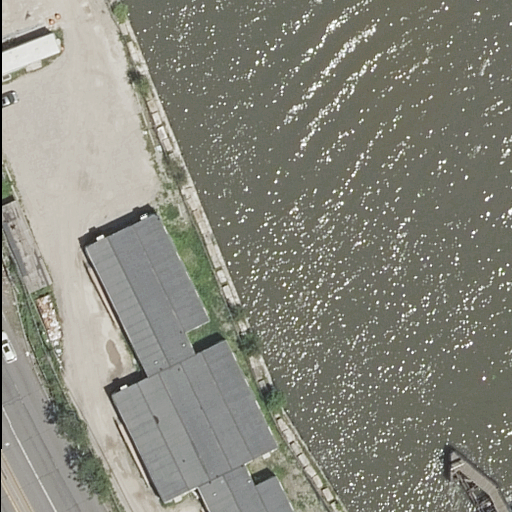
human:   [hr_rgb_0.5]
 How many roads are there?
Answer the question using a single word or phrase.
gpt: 1

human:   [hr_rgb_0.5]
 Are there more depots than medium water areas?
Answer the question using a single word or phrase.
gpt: no

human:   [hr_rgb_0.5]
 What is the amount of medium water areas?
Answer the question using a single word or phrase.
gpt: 0

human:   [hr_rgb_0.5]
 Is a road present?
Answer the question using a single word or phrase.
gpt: yes

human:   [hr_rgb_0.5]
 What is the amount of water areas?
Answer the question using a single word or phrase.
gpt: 1

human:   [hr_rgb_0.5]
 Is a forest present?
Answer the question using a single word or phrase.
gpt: no

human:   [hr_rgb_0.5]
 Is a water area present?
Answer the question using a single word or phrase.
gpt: yes

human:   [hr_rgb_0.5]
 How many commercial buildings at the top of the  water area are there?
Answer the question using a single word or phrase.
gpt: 0

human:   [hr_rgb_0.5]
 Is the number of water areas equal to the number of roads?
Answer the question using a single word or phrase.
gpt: yes

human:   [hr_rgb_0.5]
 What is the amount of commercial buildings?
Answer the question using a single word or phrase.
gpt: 0

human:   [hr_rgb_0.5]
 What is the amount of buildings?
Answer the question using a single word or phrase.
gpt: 0

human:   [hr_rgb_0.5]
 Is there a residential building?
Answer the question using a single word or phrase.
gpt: no

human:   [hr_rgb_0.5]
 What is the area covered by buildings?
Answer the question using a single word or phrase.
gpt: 0m2

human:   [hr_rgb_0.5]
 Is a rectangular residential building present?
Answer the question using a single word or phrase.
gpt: no

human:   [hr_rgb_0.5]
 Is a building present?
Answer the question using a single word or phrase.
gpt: no

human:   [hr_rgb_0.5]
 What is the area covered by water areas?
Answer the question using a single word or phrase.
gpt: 5927m2

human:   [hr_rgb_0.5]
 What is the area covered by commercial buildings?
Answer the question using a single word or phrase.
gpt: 0m2

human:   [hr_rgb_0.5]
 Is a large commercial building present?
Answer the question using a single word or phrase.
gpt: no

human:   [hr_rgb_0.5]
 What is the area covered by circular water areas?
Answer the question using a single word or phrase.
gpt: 0m2

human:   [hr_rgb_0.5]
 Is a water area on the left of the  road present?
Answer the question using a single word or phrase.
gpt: no

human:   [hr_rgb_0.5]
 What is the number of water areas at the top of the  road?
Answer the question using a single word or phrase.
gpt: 0

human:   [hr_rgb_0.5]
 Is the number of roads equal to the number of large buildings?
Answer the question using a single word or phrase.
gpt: no

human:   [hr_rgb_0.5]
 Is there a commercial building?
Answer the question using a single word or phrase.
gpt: no

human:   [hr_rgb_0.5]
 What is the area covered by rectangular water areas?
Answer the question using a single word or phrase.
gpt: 0m2

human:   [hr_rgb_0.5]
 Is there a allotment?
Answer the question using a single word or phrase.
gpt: no

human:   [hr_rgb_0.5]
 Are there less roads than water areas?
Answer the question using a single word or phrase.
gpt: no

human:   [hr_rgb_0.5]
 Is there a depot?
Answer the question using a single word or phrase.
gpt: no

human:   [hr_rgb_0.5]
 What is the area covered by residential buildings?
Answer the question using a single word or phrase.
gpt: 0m2

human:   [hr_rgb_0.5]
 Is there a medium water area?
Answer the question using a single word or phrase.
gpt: no

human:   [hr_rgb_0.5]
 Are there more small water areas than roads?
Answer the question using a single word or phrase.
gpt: no

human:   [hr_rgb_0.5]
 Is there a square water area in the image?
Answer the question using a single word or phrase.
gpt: no

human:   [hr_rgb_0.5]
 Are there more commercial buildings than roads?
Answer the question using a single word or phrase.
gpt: no

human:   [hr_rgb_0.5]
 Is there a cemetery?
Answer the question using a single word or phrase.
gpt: no

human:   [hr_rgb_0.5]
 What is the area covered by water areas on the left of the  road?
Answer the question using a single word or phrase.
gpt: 0m2

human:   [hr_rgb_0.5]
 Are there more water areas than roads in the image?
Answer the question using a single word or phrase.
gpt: no

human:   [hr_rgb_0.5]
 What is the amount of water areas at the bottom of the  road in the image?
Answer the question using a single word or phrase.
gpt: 0

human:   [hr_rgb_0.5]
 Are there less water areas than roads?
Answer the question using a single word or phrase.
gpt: no

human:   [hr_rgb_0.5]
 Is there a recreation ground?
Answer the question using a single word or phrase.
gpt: no

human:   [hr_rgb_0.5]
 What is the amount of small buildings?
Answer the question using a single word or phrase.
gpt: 0

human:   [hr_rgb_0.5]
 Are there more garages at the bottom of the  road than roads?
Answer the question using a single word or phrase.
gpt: no

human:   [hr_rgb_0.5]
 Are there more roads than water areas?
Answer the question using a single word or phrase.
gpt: no

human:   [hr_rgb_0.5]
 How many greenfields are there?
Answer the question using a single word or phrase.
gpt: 0

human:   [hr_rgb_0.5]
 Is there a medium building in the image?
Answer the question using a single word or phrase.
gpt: no

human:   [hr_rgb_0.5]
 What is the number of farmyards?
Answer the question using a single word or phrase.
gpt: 0

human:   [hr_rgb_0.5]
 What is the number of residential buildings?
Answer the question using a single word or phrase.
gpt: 0

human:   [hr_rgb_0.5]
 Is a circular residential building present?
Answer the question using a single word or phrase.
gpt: no

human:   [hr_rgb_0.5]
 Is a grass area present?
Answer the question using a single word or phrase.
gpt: no

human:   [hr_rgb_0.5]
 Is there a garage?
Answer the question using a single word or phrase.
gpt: no

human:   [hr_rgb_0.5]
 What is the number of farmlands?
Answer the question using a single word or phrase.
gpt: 0

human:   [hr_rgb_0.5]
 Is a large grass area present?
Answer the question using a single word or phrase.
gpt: no

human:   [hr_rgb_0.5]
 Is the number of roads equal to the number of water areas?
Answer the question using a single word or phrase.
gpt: yes

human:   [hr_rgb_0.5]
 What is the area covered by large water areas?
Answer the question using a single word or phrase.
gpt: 5927m2

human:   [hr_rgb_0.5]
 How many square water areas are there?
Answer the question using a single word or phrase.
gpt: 0

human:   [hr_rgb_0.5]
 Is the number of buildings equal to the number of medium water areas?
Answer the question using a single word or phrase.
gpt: yes

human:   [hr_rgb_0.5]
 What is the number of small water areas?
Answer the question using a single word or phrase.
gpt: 0

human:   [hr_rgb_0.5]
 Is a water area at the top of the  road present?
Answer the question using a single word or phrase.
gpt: no

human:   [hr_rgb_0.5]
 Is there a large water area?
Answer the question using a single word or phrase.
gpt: yes

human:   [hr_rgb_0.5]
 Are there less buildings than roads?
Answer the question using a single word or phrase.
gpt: yes

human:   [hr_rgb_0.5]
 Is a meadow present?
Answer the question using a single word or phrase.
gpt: no

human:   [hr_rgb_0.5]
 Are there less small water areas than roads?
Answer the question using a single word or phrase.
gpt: yes

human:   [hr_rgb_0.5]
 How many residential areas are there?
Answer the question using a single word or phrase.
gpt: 0

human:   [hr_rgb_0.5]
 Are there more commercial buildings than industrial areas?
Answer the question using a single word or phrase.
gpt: no

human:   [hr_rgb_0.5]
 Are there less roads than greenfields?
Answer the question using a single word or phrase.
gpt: no

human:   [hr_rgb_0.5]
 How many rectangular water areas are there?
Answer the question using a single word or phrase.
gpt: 0